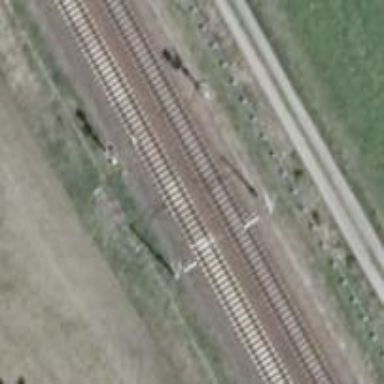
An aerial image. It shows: Railway signal.